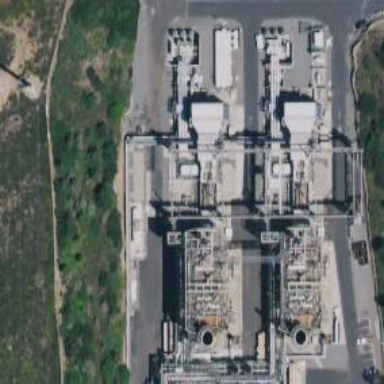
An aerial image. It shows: Gas turbine power generator.